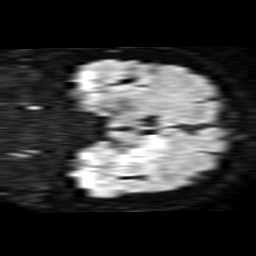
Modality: TRACE
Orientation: coronal
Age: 78
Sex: female
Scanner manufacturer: philips
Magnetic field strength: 1.5 T
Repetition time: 3.679 s
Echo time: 0.09411 s